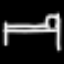
Label: bed